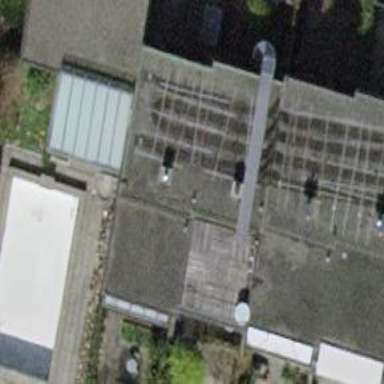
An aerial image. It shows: Terrace building.